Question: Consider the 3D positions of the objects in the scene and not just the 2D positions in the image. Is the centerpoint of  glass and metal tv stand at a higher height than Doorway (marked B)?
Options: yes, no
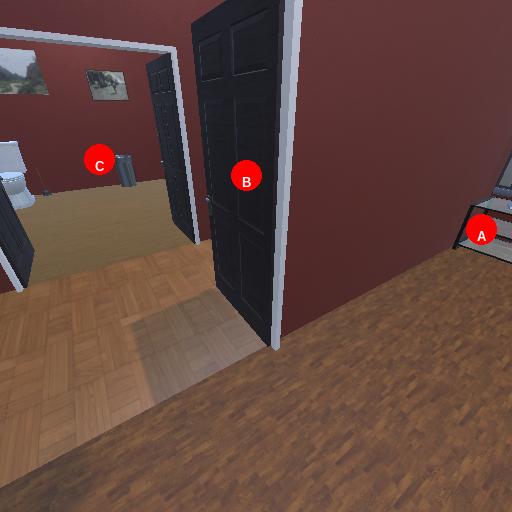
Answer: yes